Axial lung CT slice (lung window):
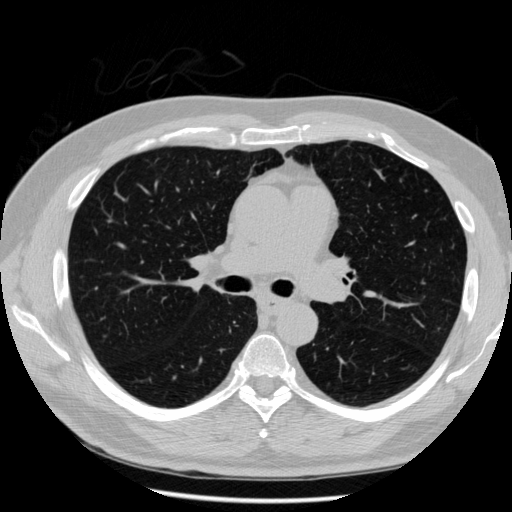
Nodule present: no